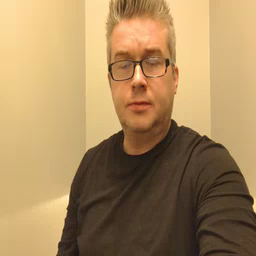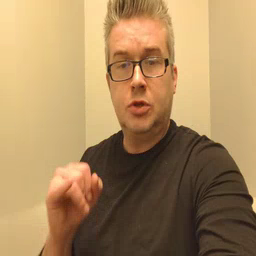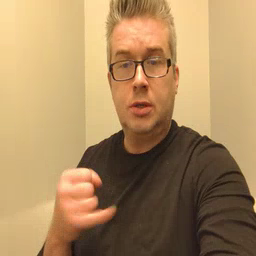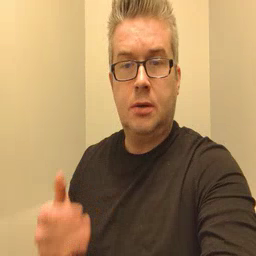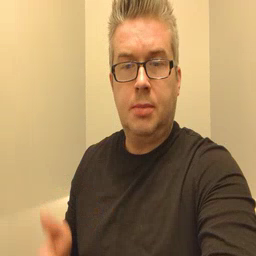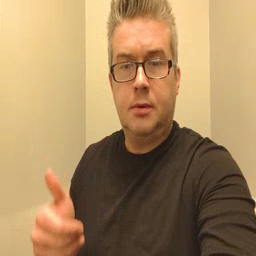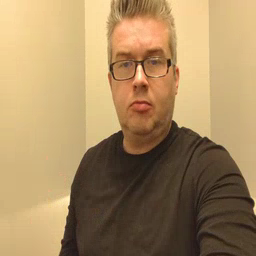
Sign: jeans